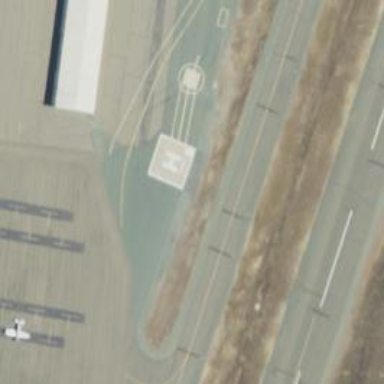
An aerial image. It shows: Image showing helipad at airport.